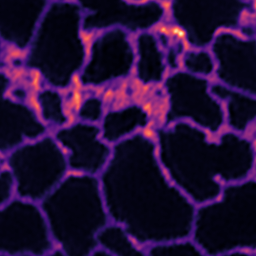
Label: Super-resolution ER image